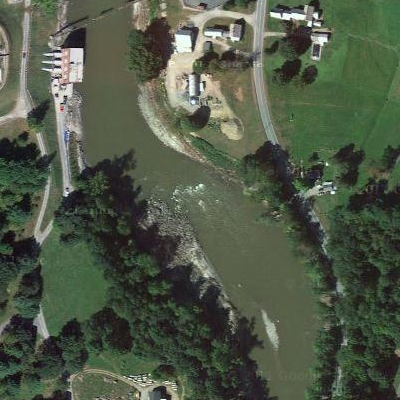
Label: dRiverLake